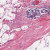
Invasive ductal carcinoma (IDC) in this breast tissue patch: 0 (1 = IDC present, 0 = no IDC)